Aerial crown-view tile of a tropical tree (Barro Colorado Island, Panama), acquired 20250818:
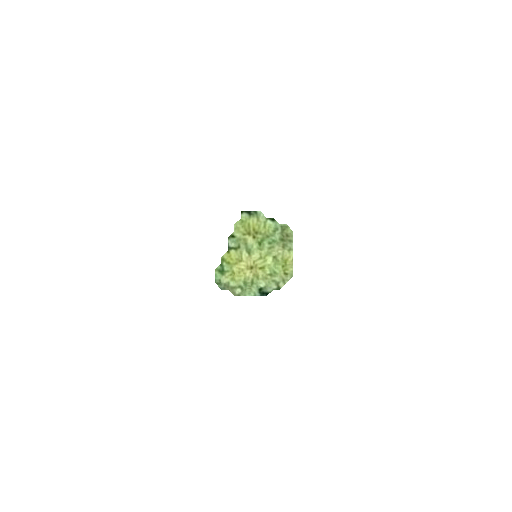
Species: Trattinnickia aspera
GBIF accepted scientific name: Trattinnickia aspera
Crown area: 7.083 m²